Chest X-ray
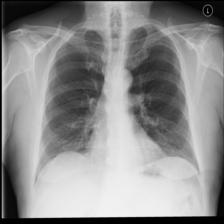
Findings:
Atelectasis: positive
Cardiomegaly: negative
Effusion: negative
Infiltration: negative
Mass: negative
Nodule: negative
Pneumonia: negative
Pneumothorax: negative
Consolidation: negative
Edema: negative
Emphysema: negative
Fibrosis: negative
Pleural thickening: negative
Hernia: negative